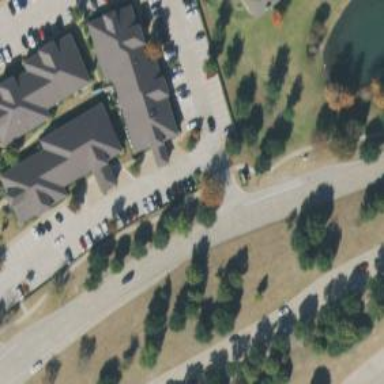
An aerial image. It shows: Secondary road with separate sidewalk.